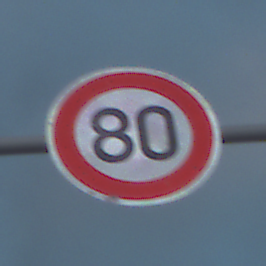
Verkehrszeichen: Geschwindigkeit80
Umgebung: Outdoor, Beach
Tageszeit: SunriseSunset
Wetter: PartlyCloudy
Licht: Natural
Jahreszeit: NotSpecified
Kontrast: MediumContrast